Current action and preconditions to check: trajectory_clear

Your task: For each precondition in the list above, predict whether it will hold at this action.

Consider the current scene as observed from the mobile robot's camera, and analyze the predicted future states of all dynamic agents (e.g., people, animals, vehicles, or any moving entities) within the NEXT SECOND.

IMPORTANT: Only answer "very likely" if you are absolutely certain—based on strong, clear evidence—that a dynamic agent will violate the precondition in the predicted future state. Do NOT answer "very likely" for unlikely, ambiguous, or low-probability risks.

Ask yourself for each precondition: Is there a high probability, with clear and convincing evidence, that the predicted future states of any dynamic agent will interfere with the predicted future state of the currently executing action within the NEXT SECOND, causing that precondition to fail?

Assess the risk level based on these predictions. Use "likely" or "very likely" if motions create a clear risk of interference.

Use "neutral" or "improbable" if agents are nearby but their predicted paths are clearly diverging or non-conflicting.

Failure Risk Categories: "very improbable", "improbable", "neutral", "likely", "very likely"

Answer Format: Output ONLY the probability_of_failure value from these categories: "very improbable", "improbable", "neutral", "likely", "very likely"

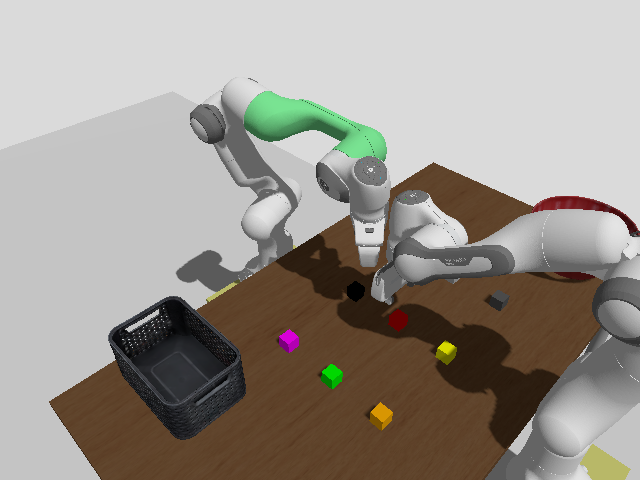

Answer: likely